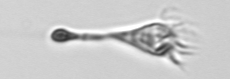
Label: Paratontonia_gracillima